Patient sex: M
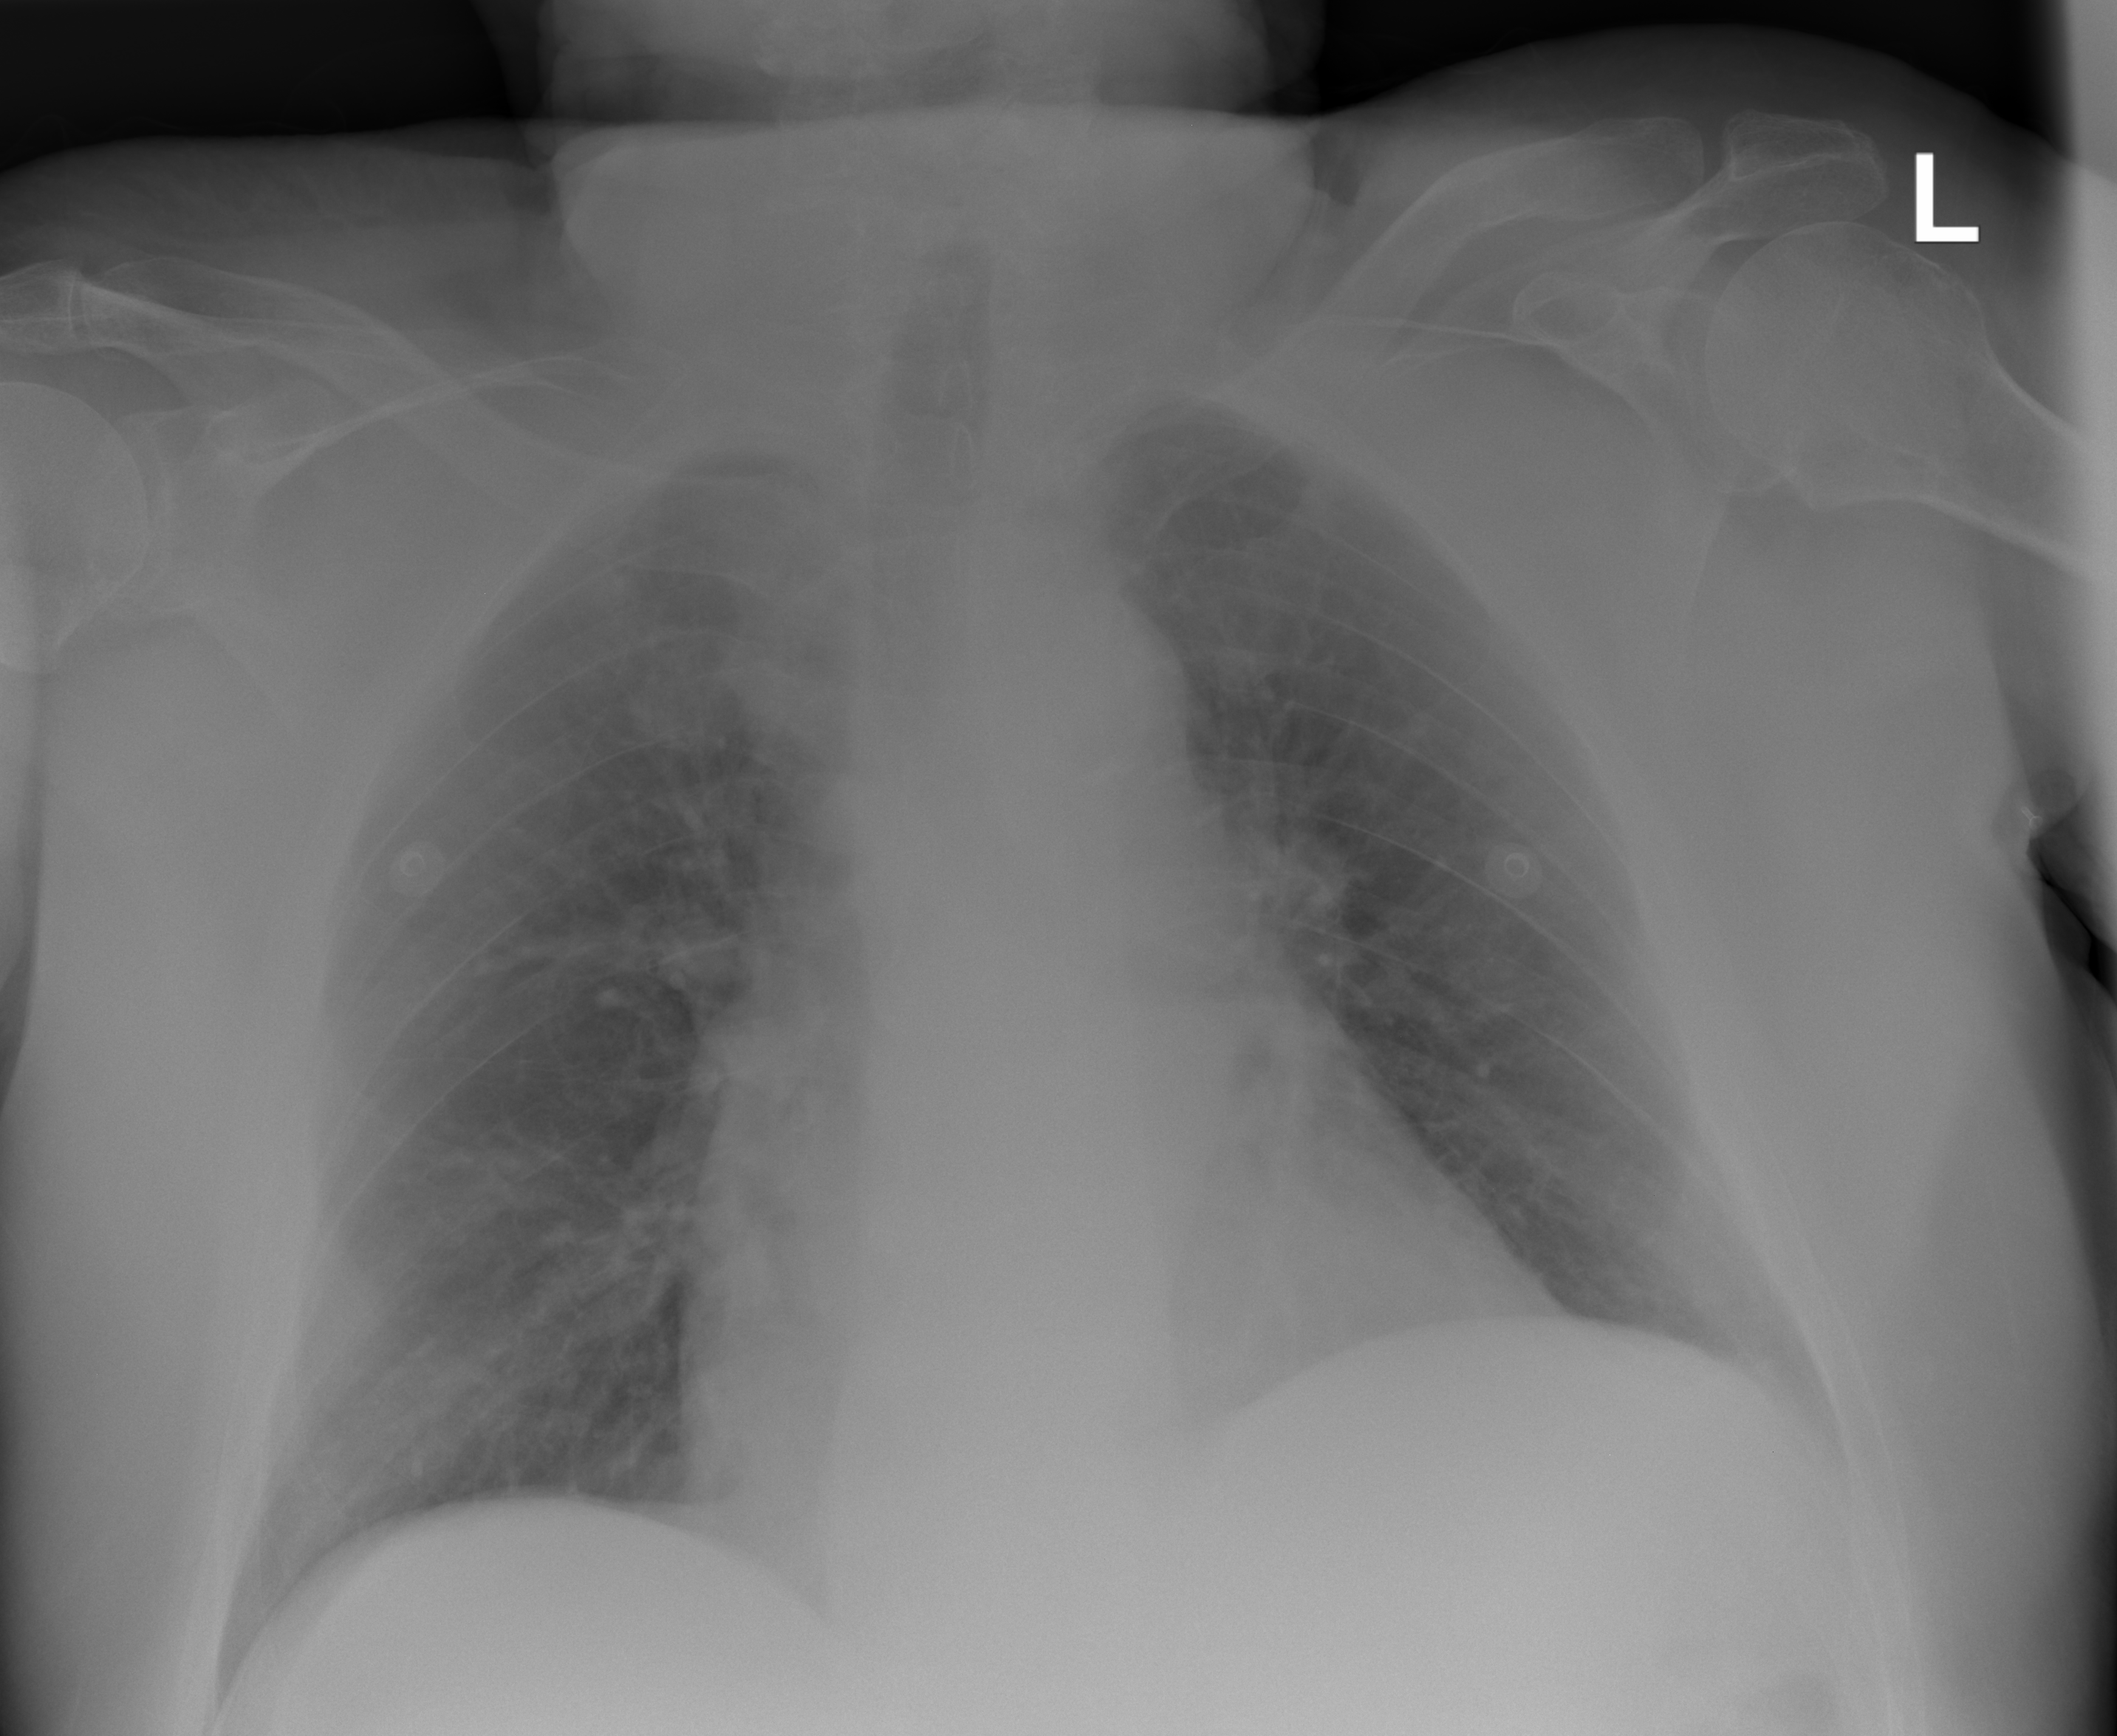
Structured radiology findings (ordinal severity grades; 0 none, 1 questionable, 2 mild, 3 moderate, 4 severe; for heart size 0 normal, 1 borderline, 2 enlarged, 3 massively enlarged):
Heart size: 2
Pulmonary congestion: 2
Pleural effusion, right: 0
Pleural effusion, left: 0
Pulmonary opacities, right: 0
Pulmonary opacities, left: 0
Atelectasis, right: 0
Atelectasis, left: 0